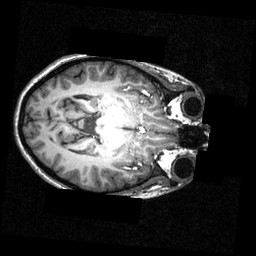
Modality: T1w
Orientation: axial
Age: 21
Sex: female
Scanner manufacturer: siemens
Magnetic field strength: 3.951 T
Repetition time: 1.5 s
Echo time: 0.00335 s